Question: I'm trying to make a plot similar to this one

Because there are curves that completely overlap each other, I like how he puts legends right on the curve, so he can plot so many curves without causing a mess, and have a separate figure shows what these legends stand for.
When I tried to make this plot in Matlab but I don't know how to make legends like this. And the double log with grid is a complete mess too.
How can I make this plot using either matplotlib or Matlab? Is matplotlib more flexible?
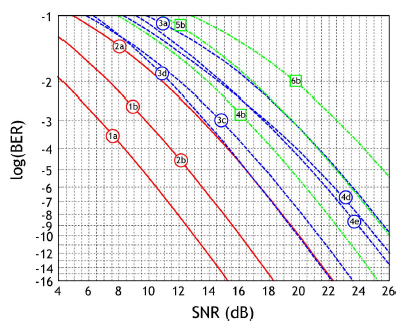
Answer: Just use 'annotate', this should get you 90% there:
'''
x = np.linspace(0,1000)
y = x ** -2
figure()
ax = gca()
ax.loglog(x,y)
ax.grid(True)
ax.grid(True, which='minor')
ax.annotate('a1', (x[15], y[15]),
backgroundcolor='w',
color='b',
va='center',
ha='center',
bbox=dict(boxstyle="round", color='b'),)
'''
<URL>.